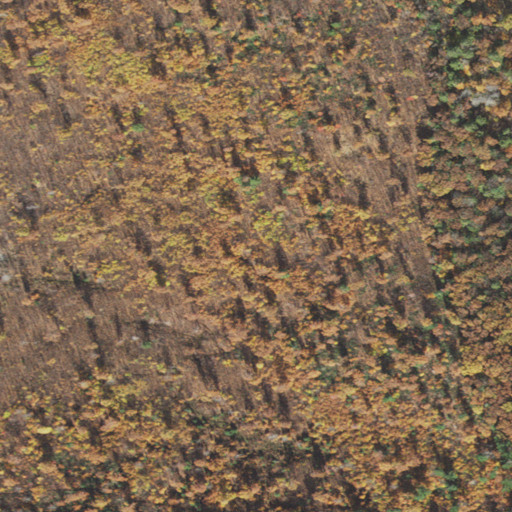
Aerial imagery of mountain in Massachusetts named Breakneck Hill containing mixed forest and deciduous forest